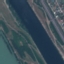
Land use / land cover class: River